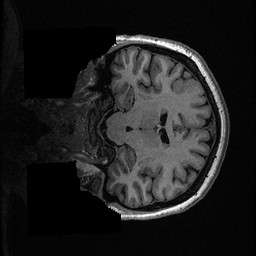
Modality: T1w
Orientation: coronal
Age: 49
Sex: female
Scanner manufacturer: ge
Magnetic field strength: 3 T
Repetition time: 0.006952 s
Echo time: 0.00292 s